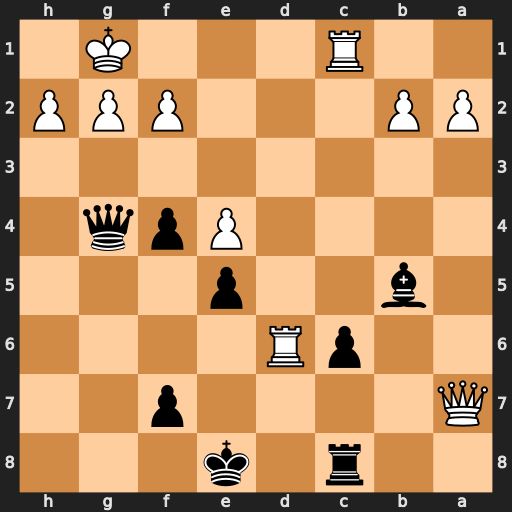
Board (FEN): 2r1k3/Q4p2/2pR4/1b2p3/4Ppq1/8/PP3PPP/2R3K1
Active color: b
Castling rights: -
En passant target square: -
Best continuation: f3 Qd7+ Qxd7 Rxd7 Kxd7